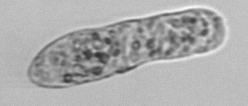
Label: fecal_pellet